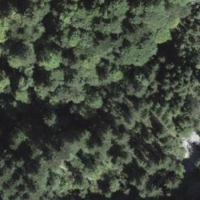
EUNIS habitat code: 44
Species observed at this site:
Geum rivale